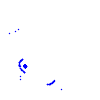
Particle: kaon